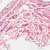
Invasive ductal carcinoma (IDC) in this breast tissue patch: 0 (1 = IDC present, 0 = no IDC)